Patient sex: F
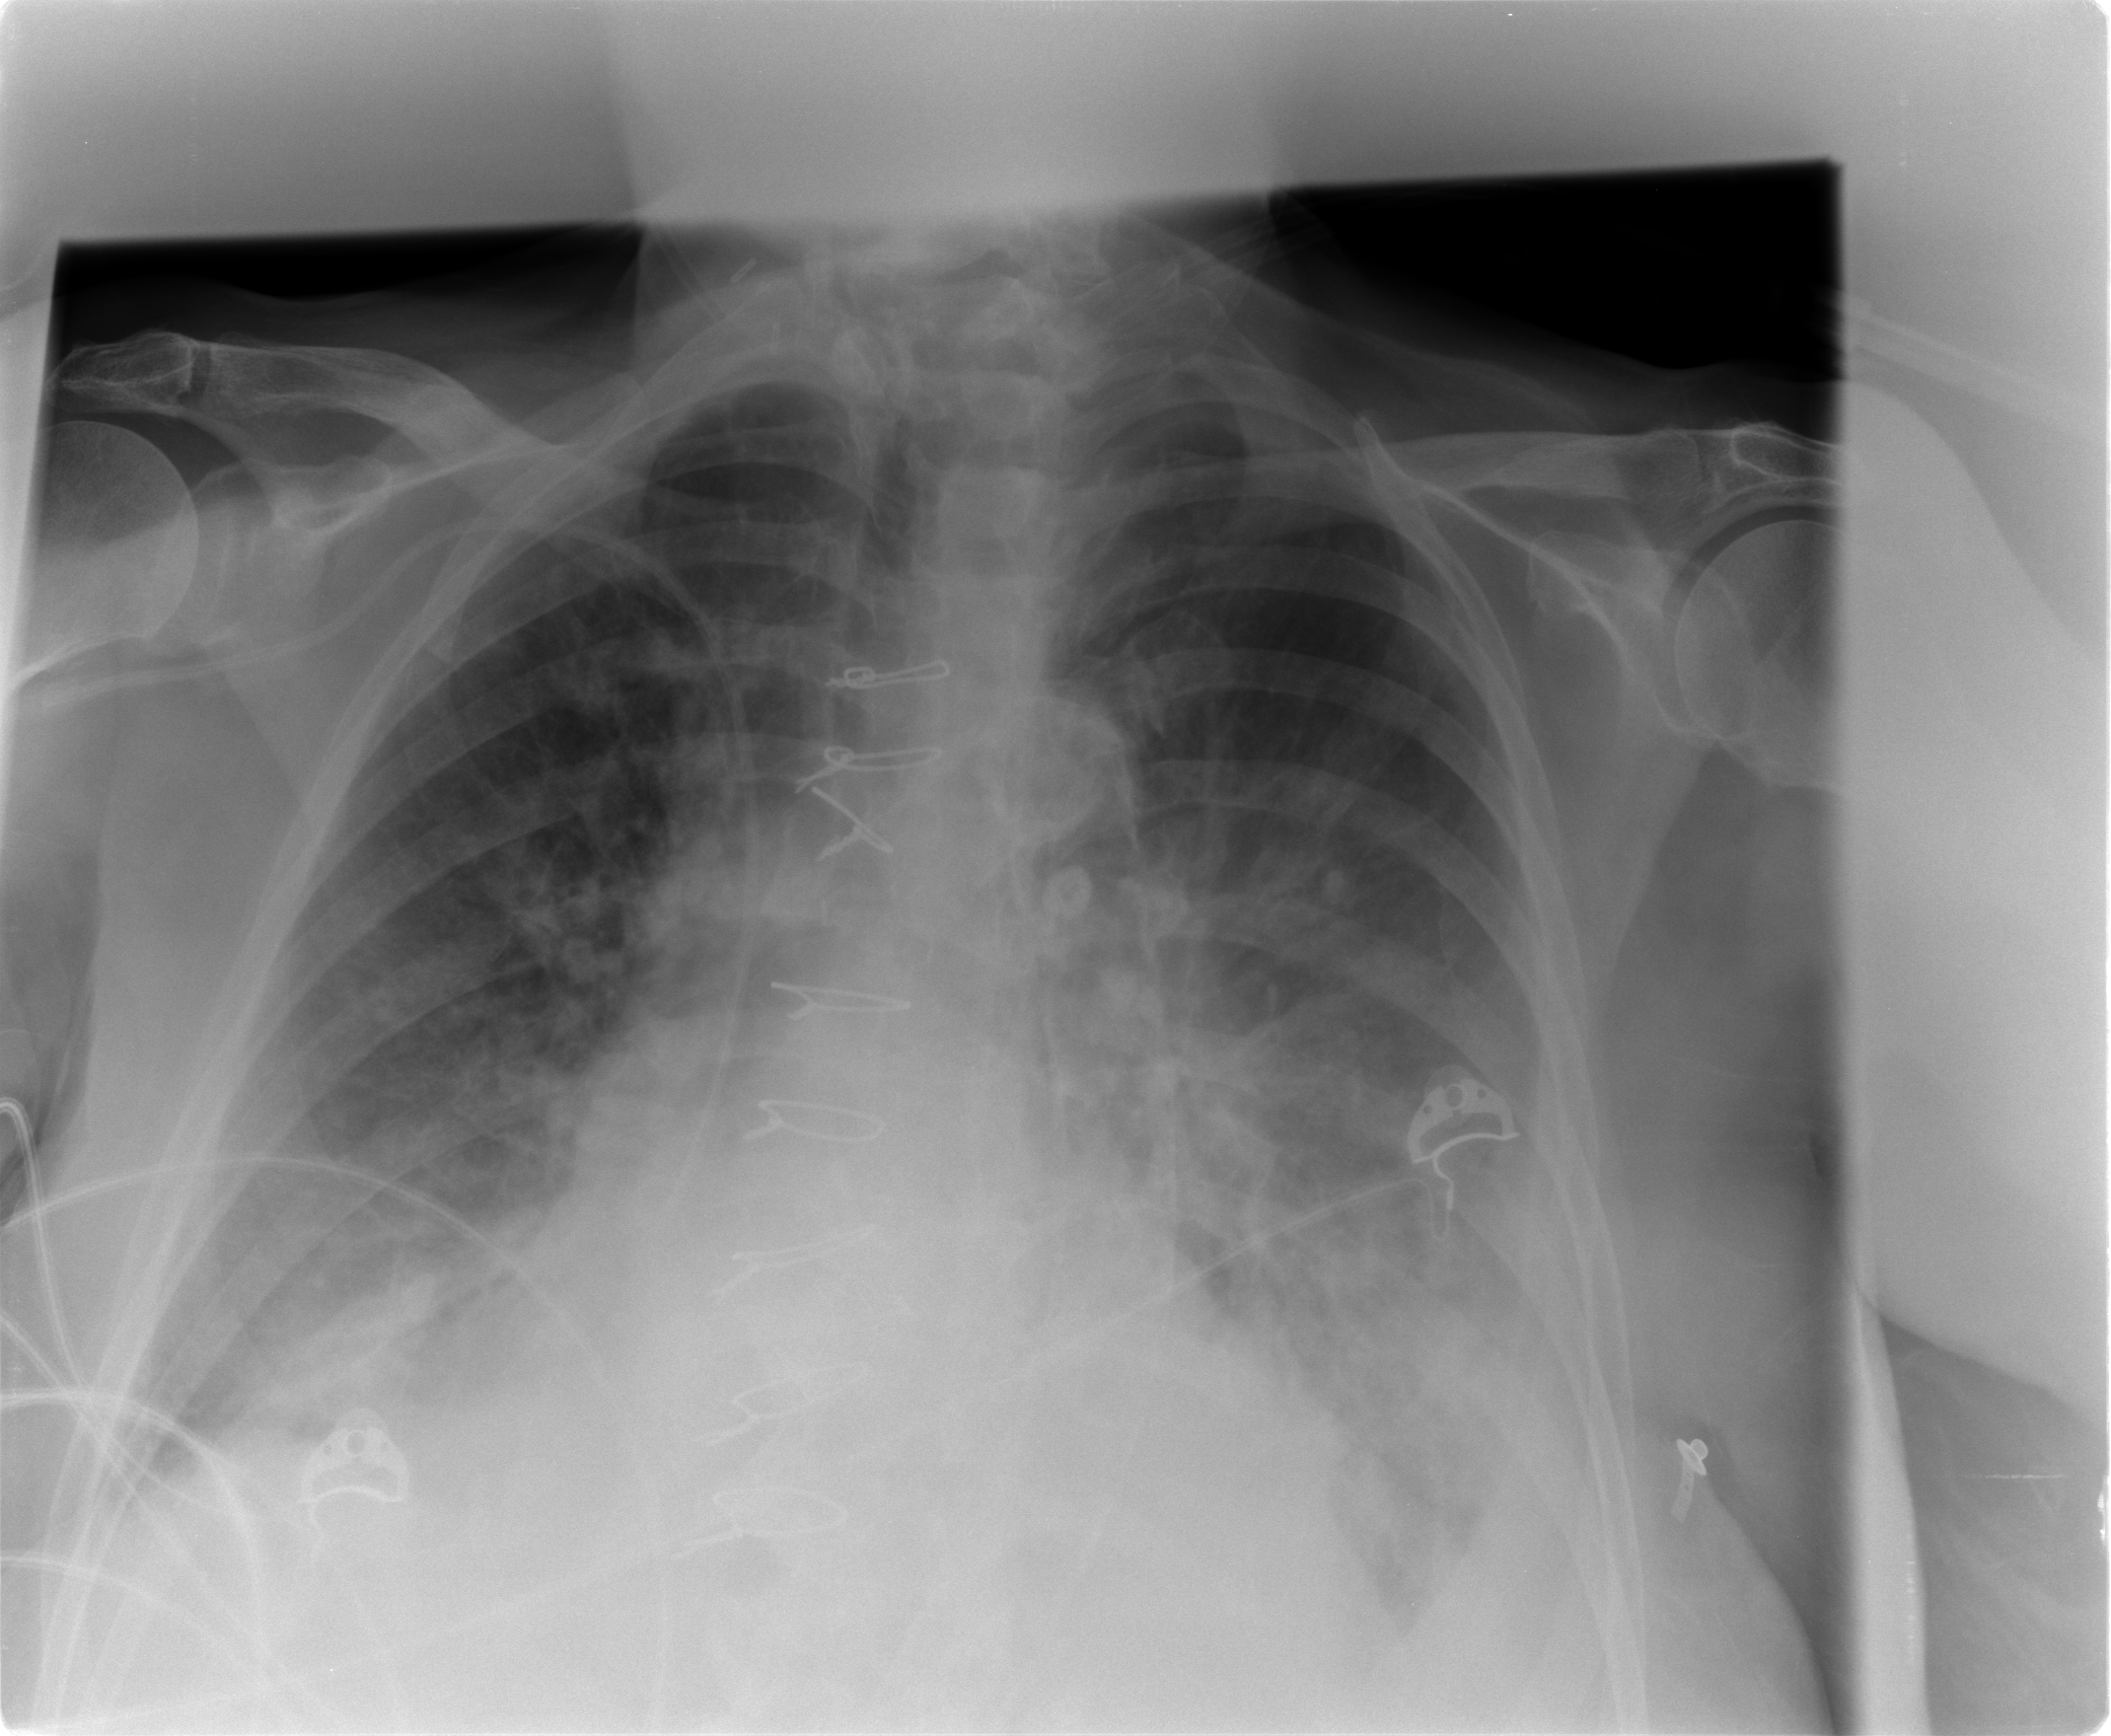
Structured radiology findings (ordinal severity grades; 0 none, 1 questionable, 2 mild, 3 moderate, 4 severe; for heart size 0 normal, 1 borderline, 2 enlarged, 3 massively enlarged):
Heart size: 2
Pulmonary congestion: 3
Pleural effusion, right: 3
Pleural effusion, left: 2
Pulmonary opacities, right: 2
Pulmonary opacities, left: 2
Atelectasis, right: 2
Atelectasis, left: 2